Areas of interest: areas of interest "Exhibition and Convention Center"
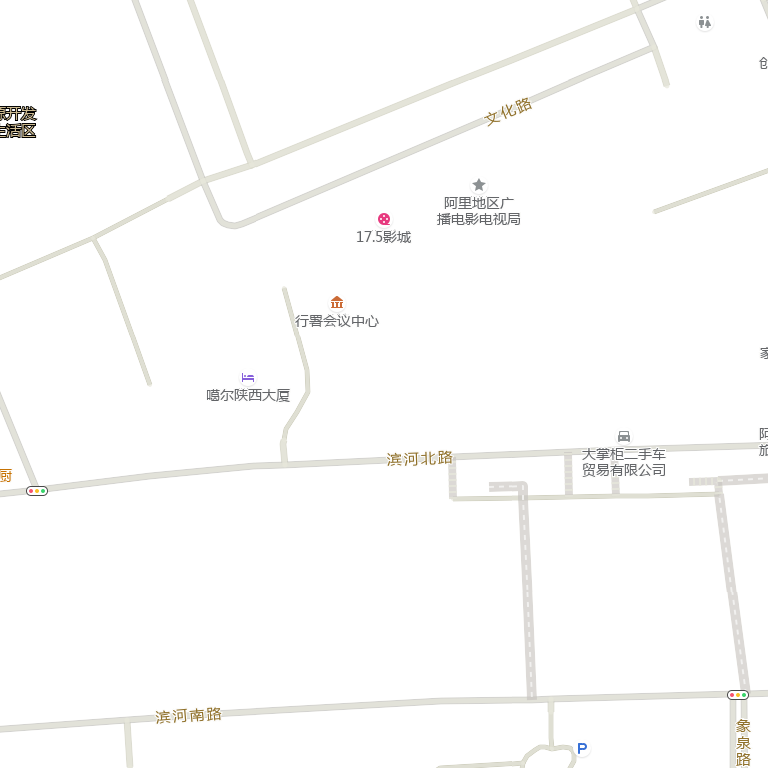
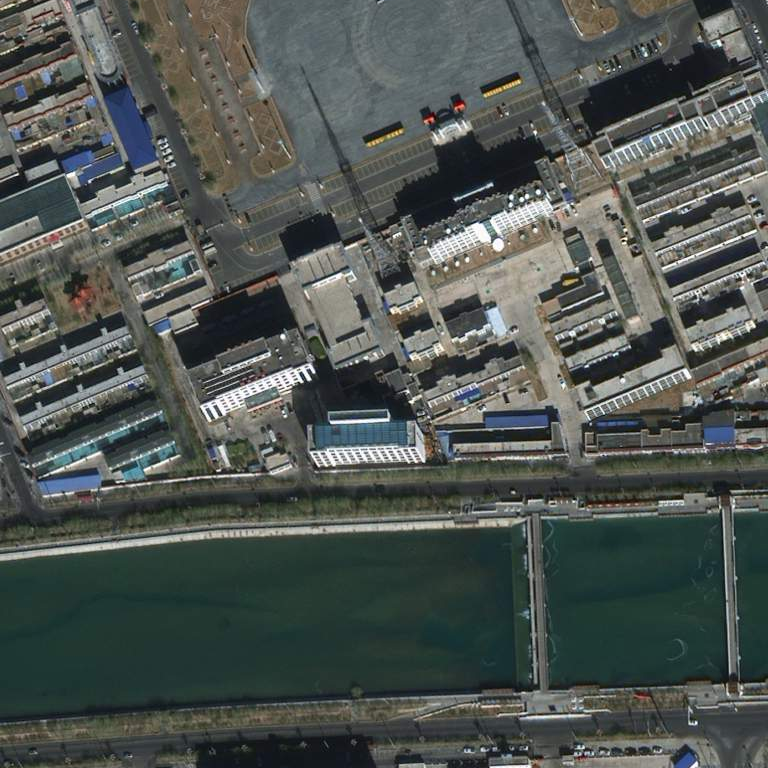